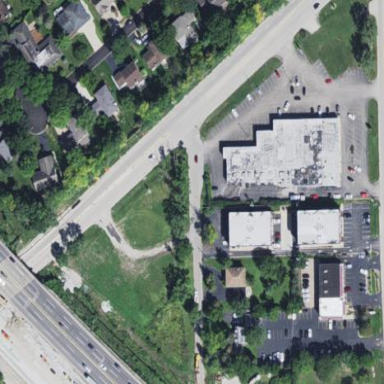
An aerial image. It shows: Retail area.